Question: I am develop an app. but by mistake i delete the Compile Source Menu from Build Phase
see the image ther is no Compile Source Menu. I search lots of in the google but can't find the answer. please tell me how to show this menu..

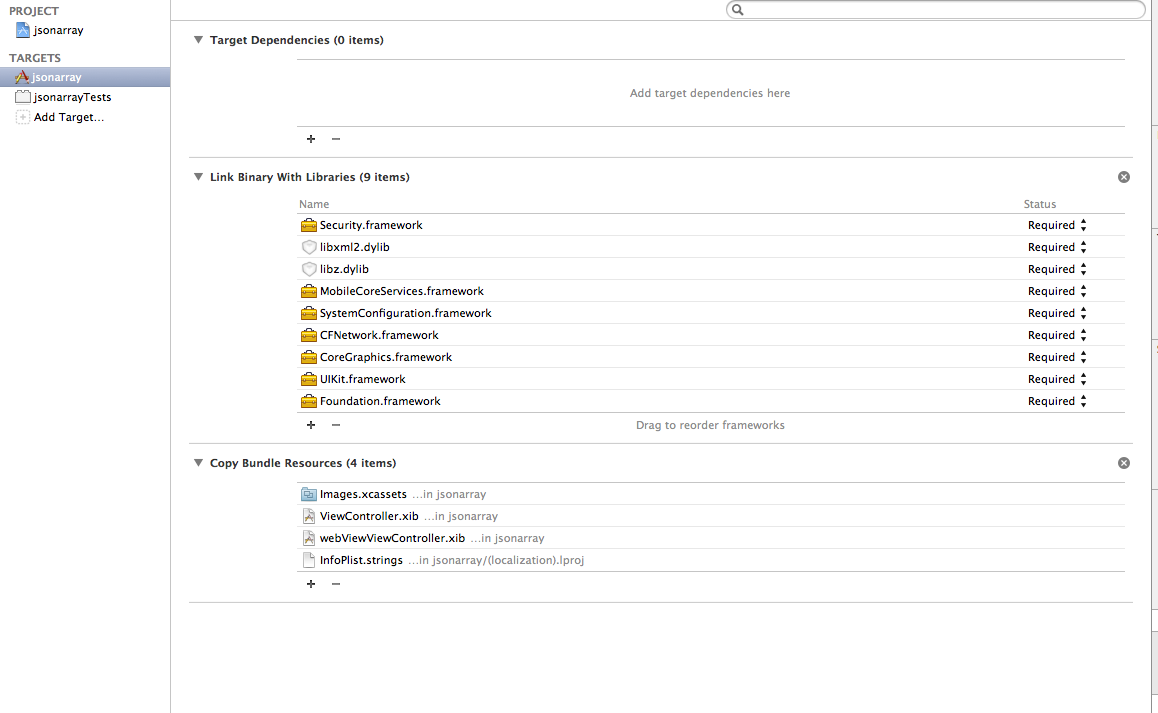
Answer: In your menu bar on top of the screen, choose the 'Editor' menu. Here you'll find an 'Add Build Phase' menu item where you can add any build phase (again) to your project.